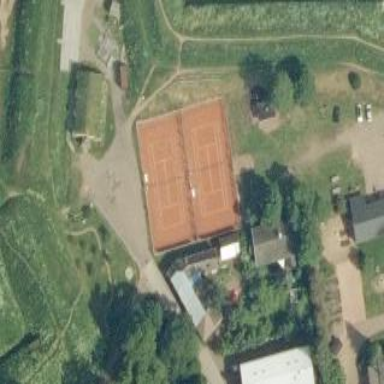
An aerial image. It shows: Tennis court on the leisure land pitch.